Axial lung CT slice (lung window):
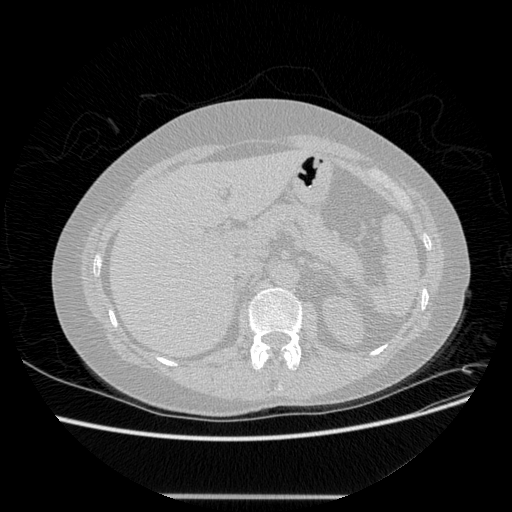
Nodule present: no